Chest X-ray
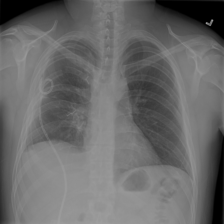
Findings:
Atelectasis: negative
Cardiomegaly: negative
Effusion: negative
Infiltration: negative
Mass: negative
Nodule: negative
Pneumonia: negative
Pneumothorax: negative
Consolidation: negative
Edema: negative
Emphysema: negative
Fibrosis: negative
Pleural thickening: negative
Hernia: negative